Question: I want to draw a line by mouse(interactively) , I used C# and WinForm, the line should appear at any time from the starting point(when the mouse press on the panel) to the current position of the mouse, exactly like drawing a line in program.
but the code produces a lot of lines, i know why but i don't know how to overcome this problem

Here is my code:
'''
namespace WindowsFormsApplication2
{
public partial class Form1 : Form
{
public Form1()
{
InitializeComponent();
}
Graphics g;
Pen myPen = new Pen(Color.Red);
Point p = new Point();
bool flag = false;
private void panel1_MouseDown(object sender, MouseEventArgs e)
{
flag = true;
p = e.Location;
}
private void panel1_MouseMove(object sender, MouseEventArgs e)
{
if (flag)
{
g = panel1.CreateGraphics();
myPen.Width = 3;
Point p2 = new Point();
p2 = e.Location;
g.DrawLine(myPen, p, p2);
}
}
private void panel1_MouseUp(object sender, MouseEventArgs e)
{
flag = false;
}
}}
'''
Any Help? i want to draw many lines and keep the code simple as possible!
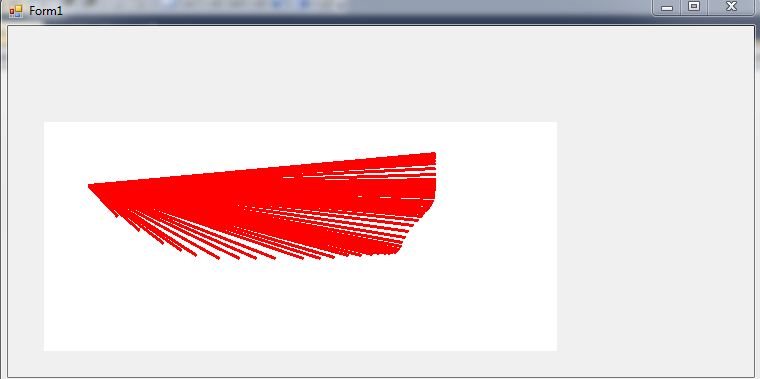
Answer: You will need to better manage the drawing. Some pointers:
1. Don't use CreateGraphics. Instead, use the Paint event already provided by the control.
2. Do your drawing in an inherited class of your own. Don't draw in the Form class unless you're drawing on the form.
Here's an example class. It's inherited from 'Panel'. Simply add this to a form, such as in the Form's constructor using something like 'this.Controls.Add(new PanelWithMouseDraw());'.
'Tuple' You could replace this structure with something else, if need be...you just need to keep a list of 'Point' pairs.
'''
namespace WindowsFormsApplication1
{
public class PanelWithMouseDraw : Panel
{
private Point _origin = Point.Empty;
private Point _terminus = Point.Empty;
private Boolean _draw = false;
private List<Tuple<Point, Point>> _lines = new List<Tuple<Point, Point>>();
public PanelWithMouseDraw()
{
Dock = DockStyle.Fill;
DoubleBuffered = true;
}
protected override void OnMouseDown(MouseEventArgs e)
{
base.OnMouseDown(e);
if (e.Button == MouseButtons.Left)
{
_draw = true;
_origin = e.Location;
}
else
{
_draw = false;
_origin = Point.Empty;
}
_terminus = Point.Empty;
Invalidate();
}
protected override void OnMouseUp(MouseEventArgs e)
{
base.OnMouseUp(e);
if (_draw && !_origin.IsEmpty && !_terminus.IsEmpty)
_lines.Add(new Tuple<Point, Point>(_origin, _terminus));
_draw = false;
_origin = Point.Empty;
_terminus = Point.Empty;
Invalidate();
}
protected override void OnMouseMove(MouseEventArgs e)
{
base.OnMouseMove(e);
if (e.Button == MouseButtons.Left)
_terminus = e.Location;
Invalidate();
}
protected override void OnPaint(PaintEventArgs e)
{
foreach (var line in _lines)
e.Graphics.DrawLine(Pens.Blue, line.Item1, line.Item2);
if (!_origin.IsEmpty && !_terminus.IsEmpty)
e.Graphics.DrawLine(Pens.Red, _origin, _terminus);
}
}
}
'''